Interaction volume radius: 5 \u00c5
Interaction volume height: 10 \u00c5
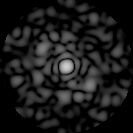
Disorder parameter: 0.8143